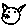
Label: cat